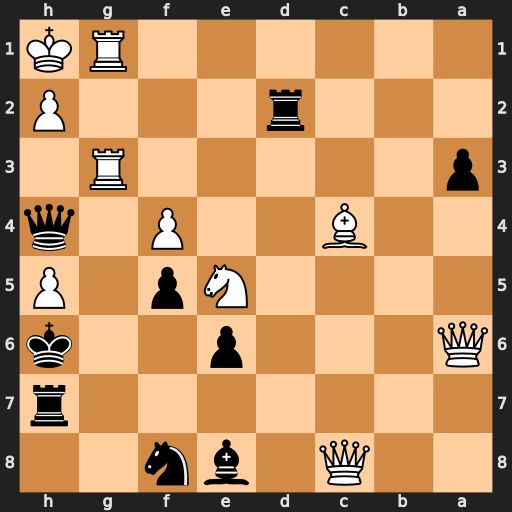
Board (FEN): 2Q1bn2/7r/Q3p2k/4Np1P/2B2P1q/p5R1/3r3P/6RK
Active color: b
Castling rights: -
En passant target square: -
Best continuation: Rxh2#